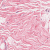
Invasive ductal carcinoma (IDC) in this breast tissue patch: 0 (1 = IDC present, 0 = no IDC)